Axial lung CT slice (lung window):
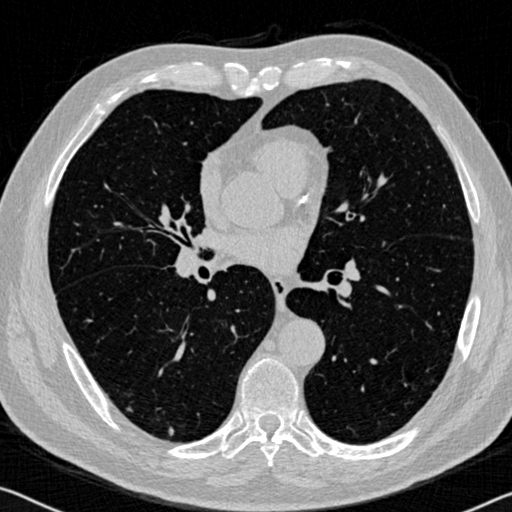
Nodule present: yes
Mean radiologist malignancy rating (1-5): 2.333